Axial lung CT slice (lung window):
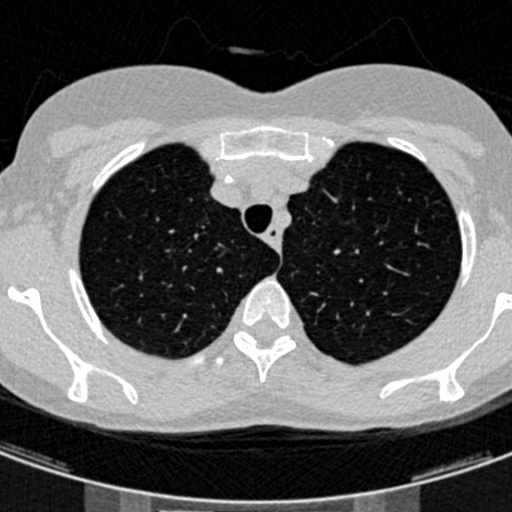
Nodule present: no